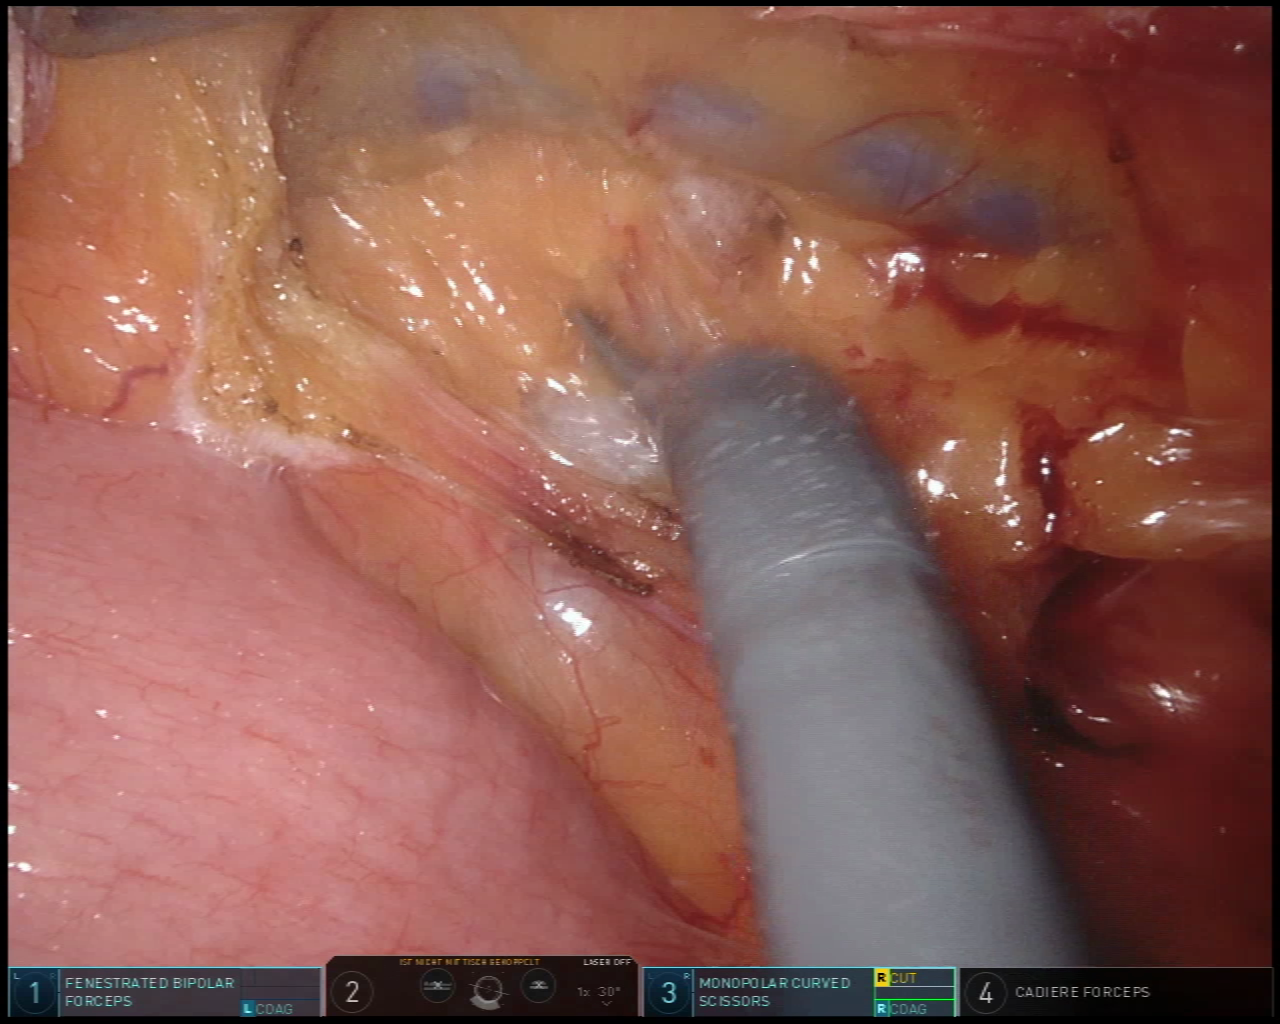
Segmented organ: intestinal_veins
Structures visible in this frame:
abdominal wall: no
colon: no
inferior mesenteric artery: no
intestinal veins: yes
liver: no
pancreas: no
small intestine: yes
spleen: no
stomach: no
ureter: no
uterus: no
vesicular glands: no